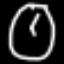
Label: clock